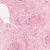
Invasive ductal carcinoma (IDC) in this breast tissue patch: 0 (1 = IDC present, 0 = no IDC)